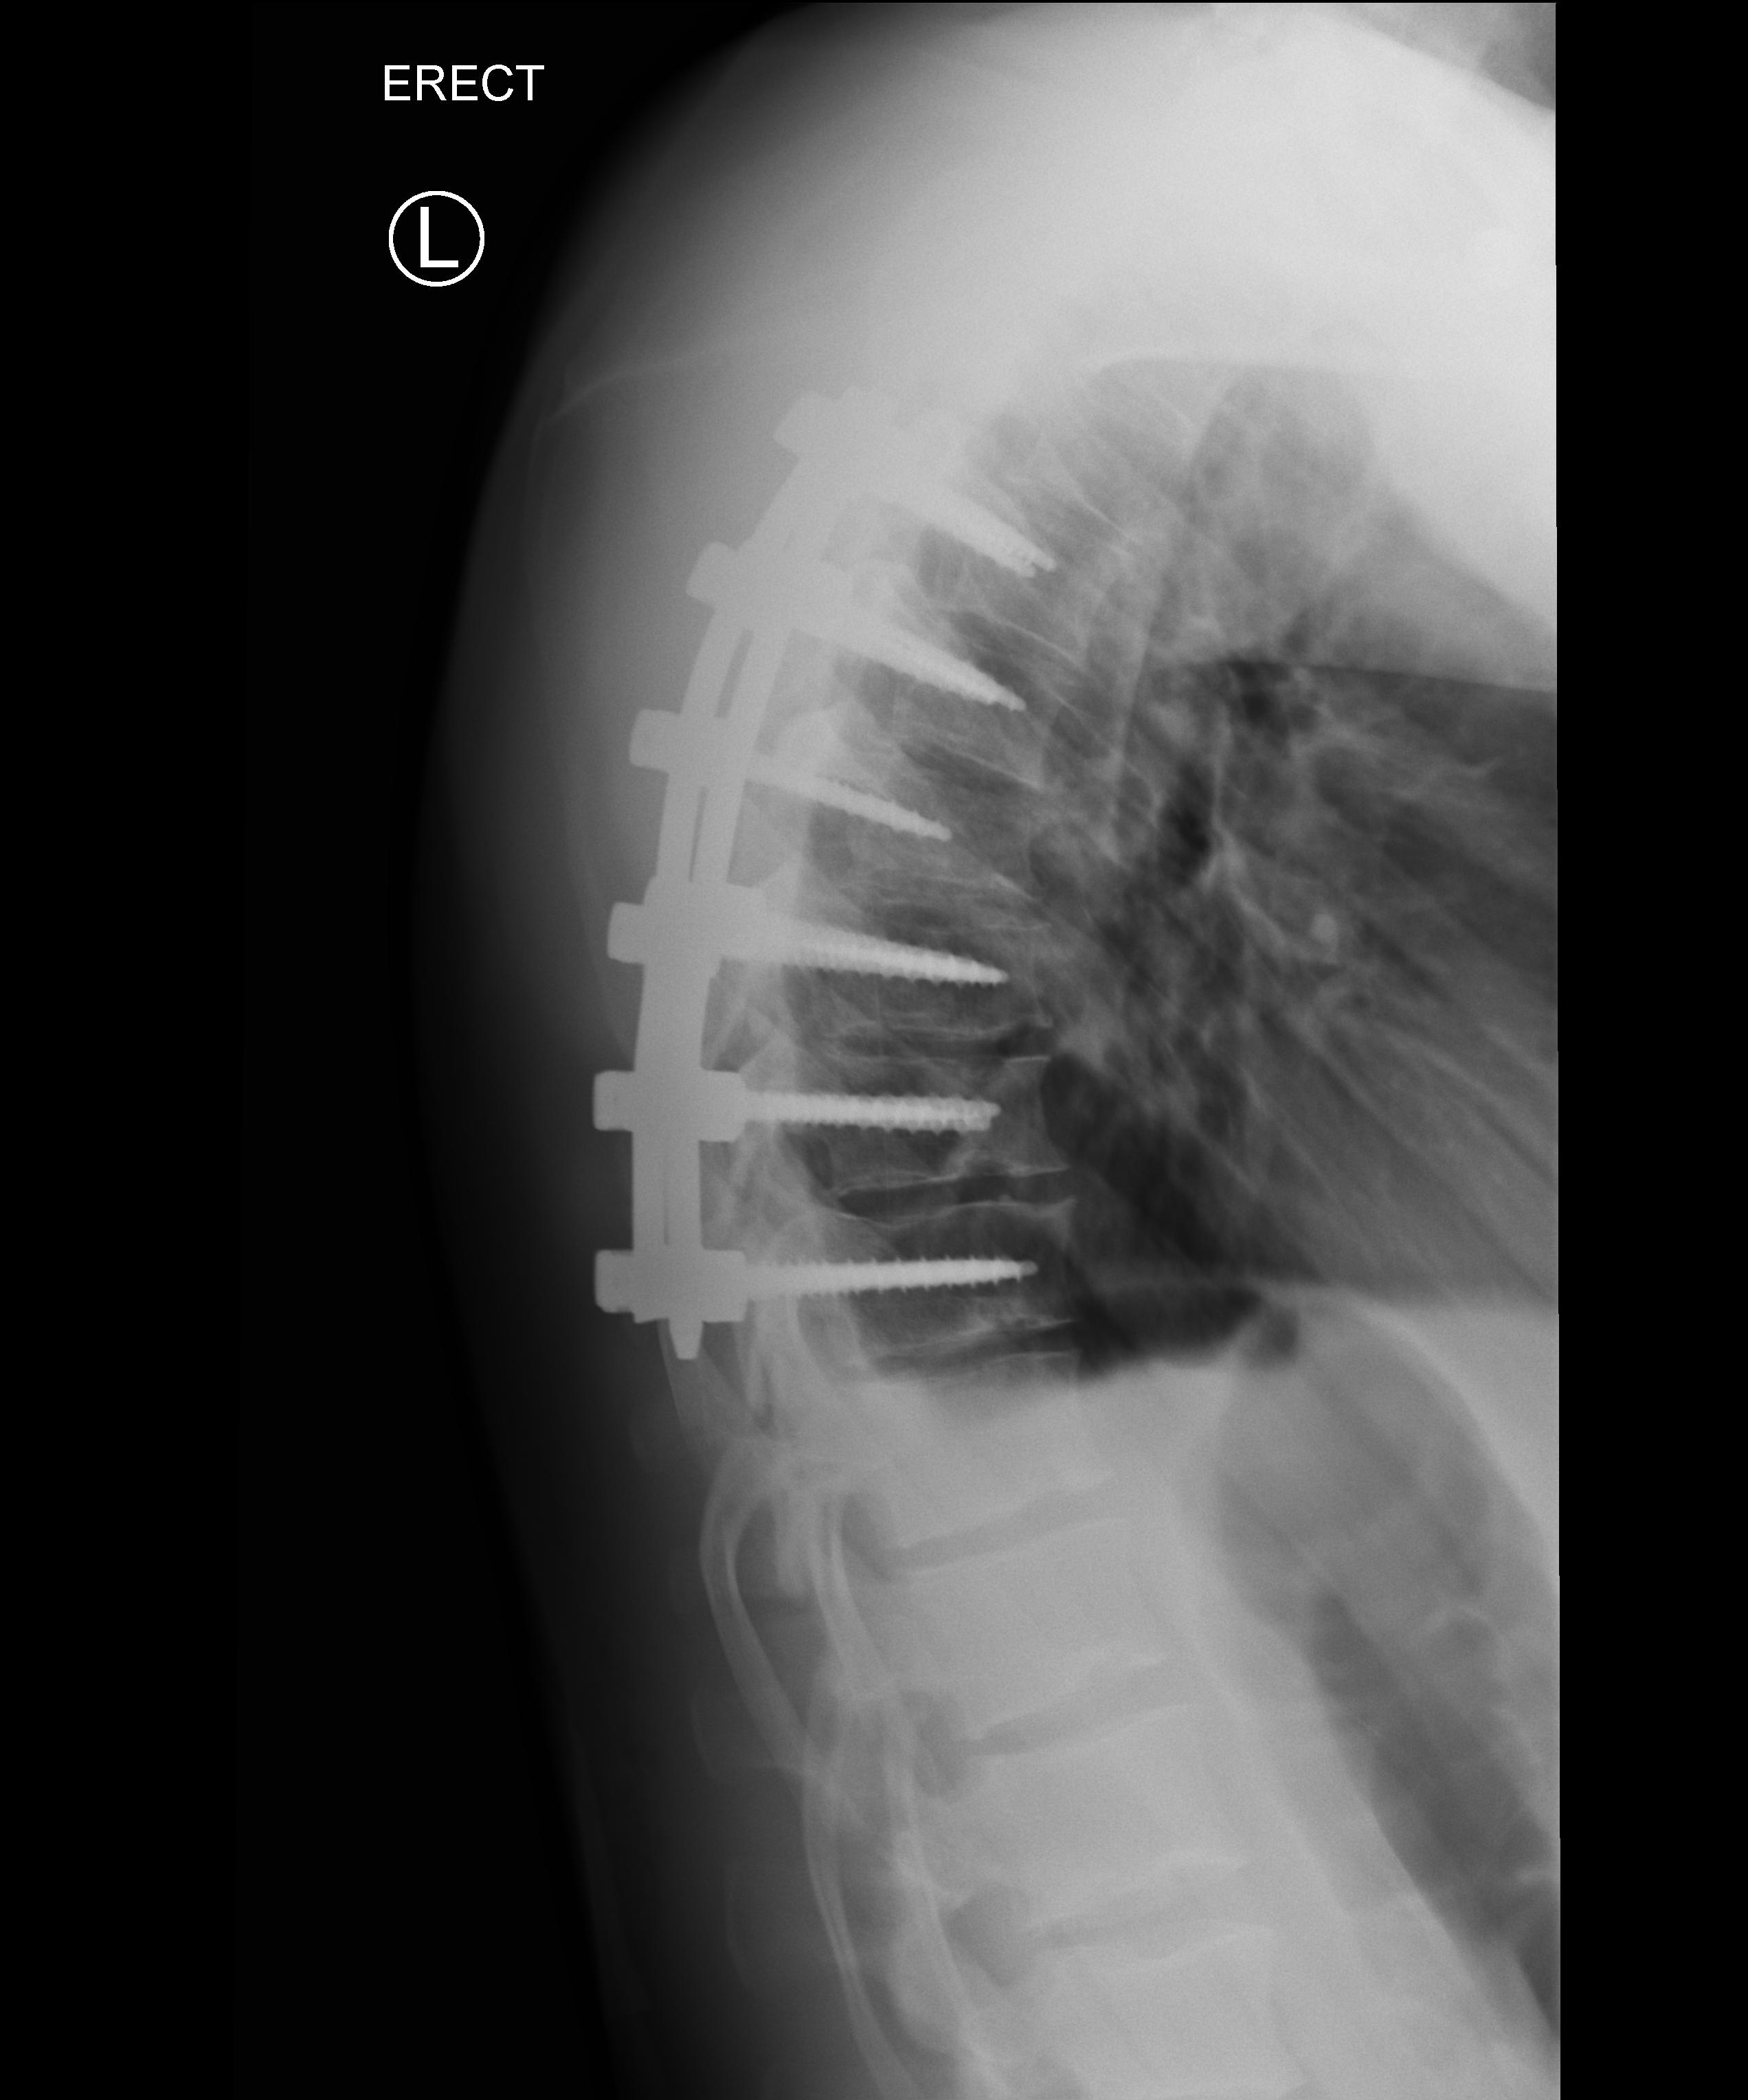
View: LATERAL
Implant manufacturer: medtronic solera